Question: Here i want to alert a bengali letter on pressing 'a' button.But for this i had to keep caps lock on.I never worked on unicode characters.Any particular reason for this situation?How i can solve this problem?
'''
var letter={
'65':2438
}
document.body.addEventListener('keypress',function(e){
alert(String.fromCharCode(letter[e.keyCode]));
});
'''

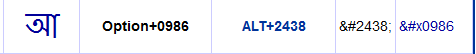
Answer: See the difference between small 'a' and capital 'A', both of which have respective ASCII values 97 and 65.
For capital letter 'A' (ASCII value 65)
'''
var letter={ '65':2438 }
document.body.addEventListener('keypress',function(e){
alert(String.fromCharCode(letter[e.keyCode]));
});
'''
For small letter 'a' (ASCII value 97)
'''
var letter={ '97':2438 }
document.body.addEventListener('keypress',function(e){
alert(String.fromCharCode(letter[e.keyCode]));
});
'''